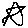
Label: star